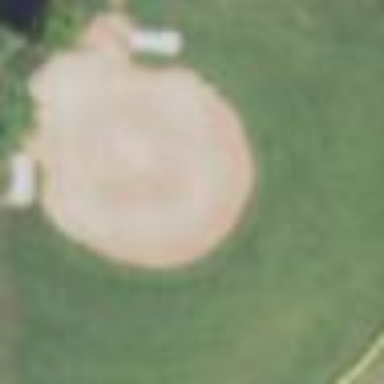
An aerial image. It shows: Grass pitch used for baseball.